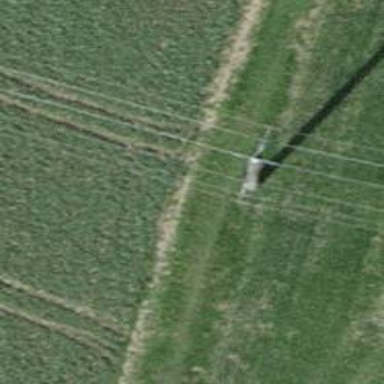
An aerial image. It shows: Power line in the image.